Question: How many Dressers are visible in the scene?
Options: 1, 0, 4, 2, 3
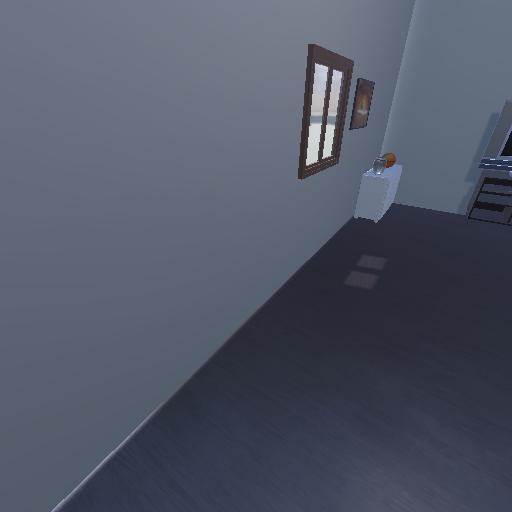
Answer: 1